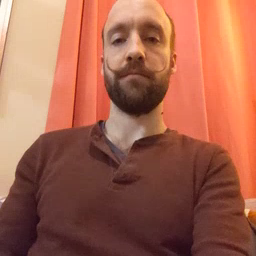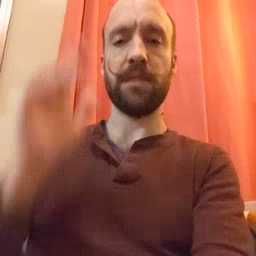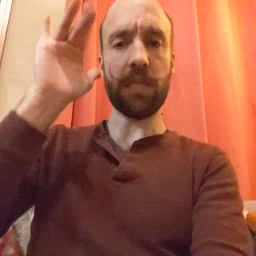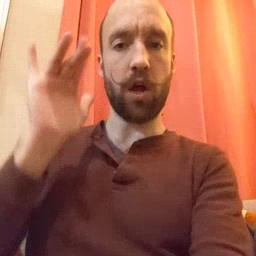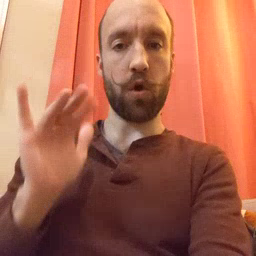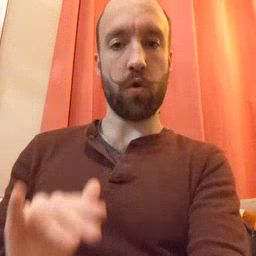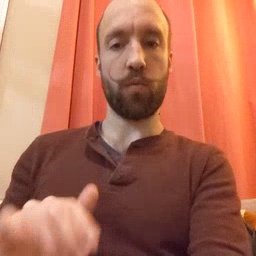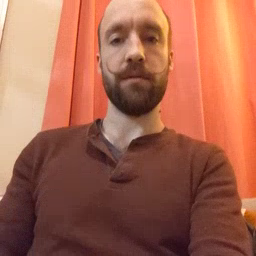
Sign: snow